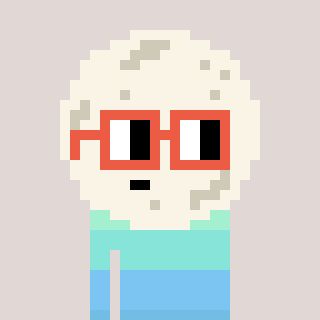
a pixel art character with square orange glasses, a moon-shaped head and a orange-colored body on a warm background